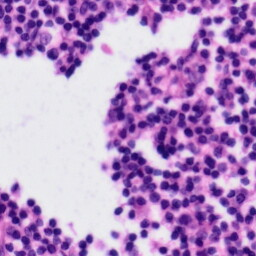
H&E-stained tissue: Tonsil